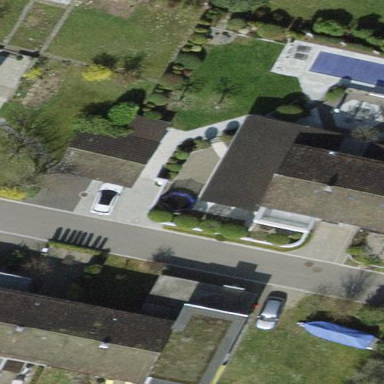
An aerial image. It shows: Semi-detached house.